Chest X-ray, AP view. Patient: 58 years old, sex M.
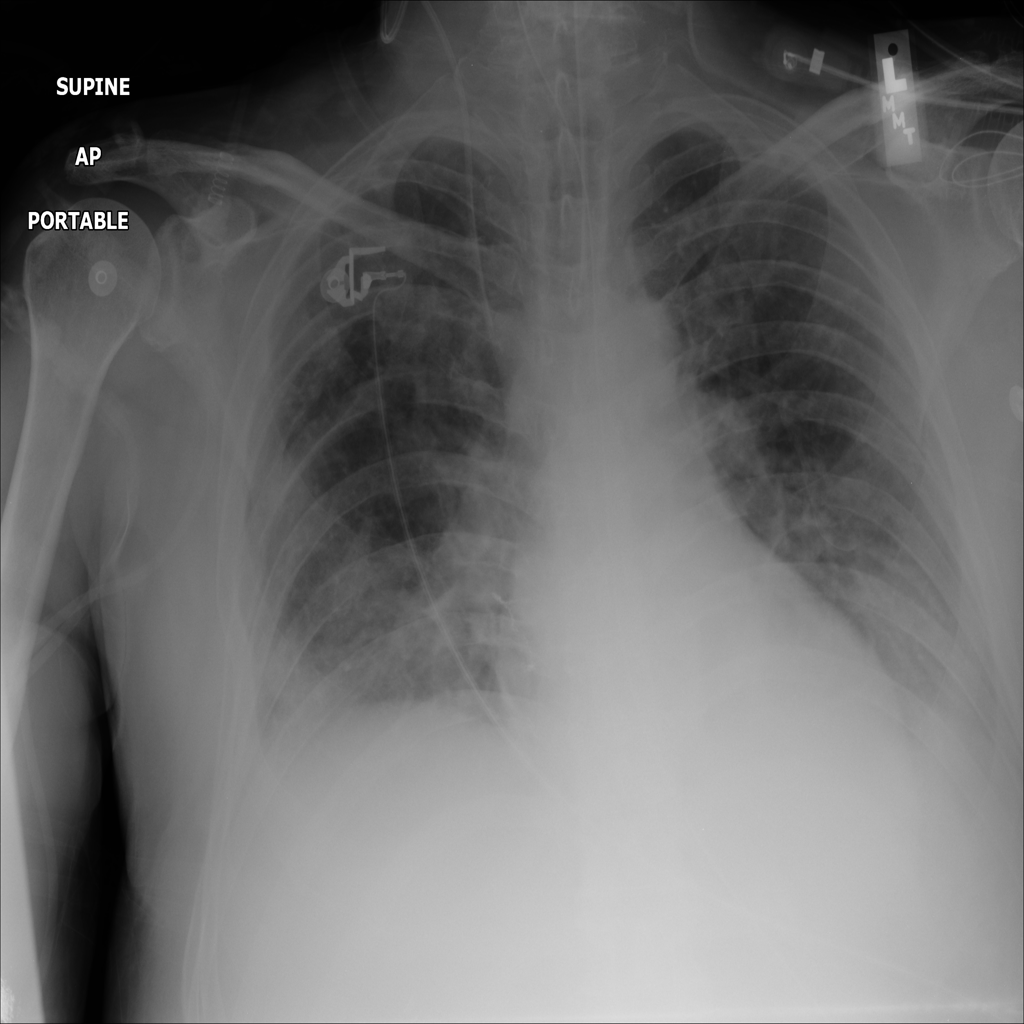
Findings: Atelectasis, Effusion